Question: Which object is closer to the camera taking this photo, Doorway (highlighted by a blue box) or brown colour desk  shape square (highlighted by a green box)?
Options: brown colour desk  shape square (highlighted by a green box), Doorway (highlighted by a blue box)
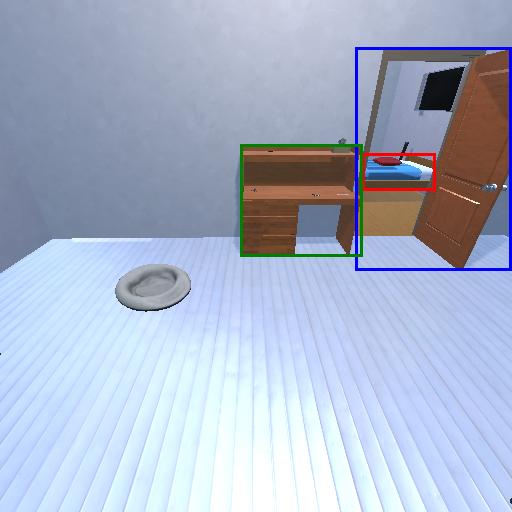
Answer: brown colour desk  shape square (highlighted by a green box)